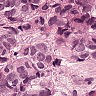
Metastatic tissue present: yes